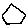
Label: hexagon